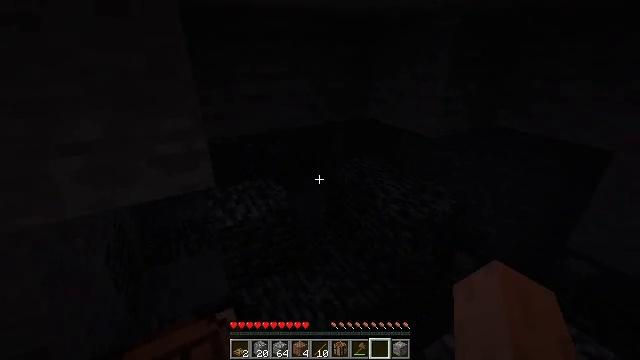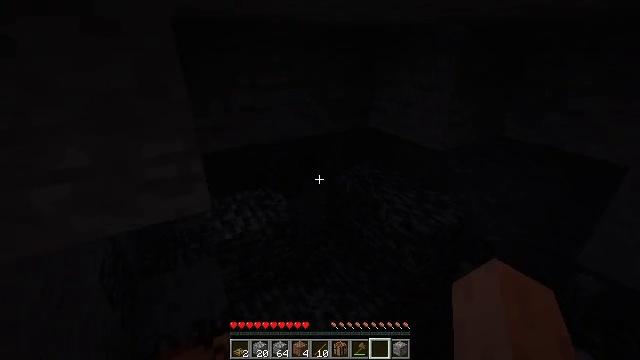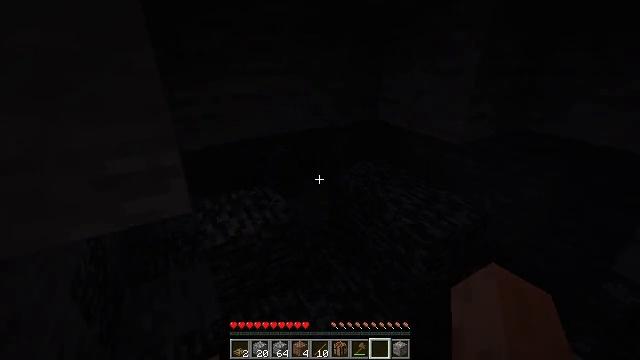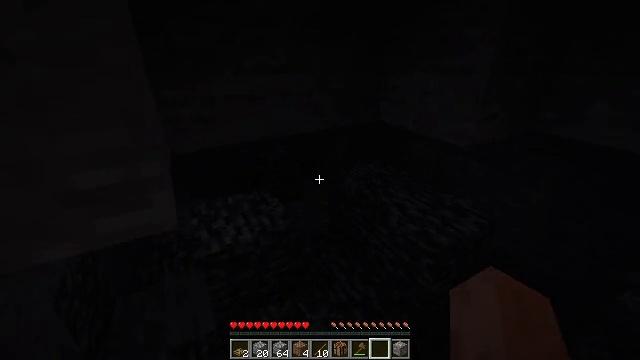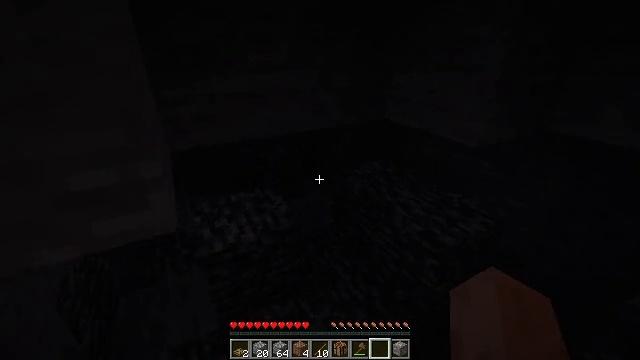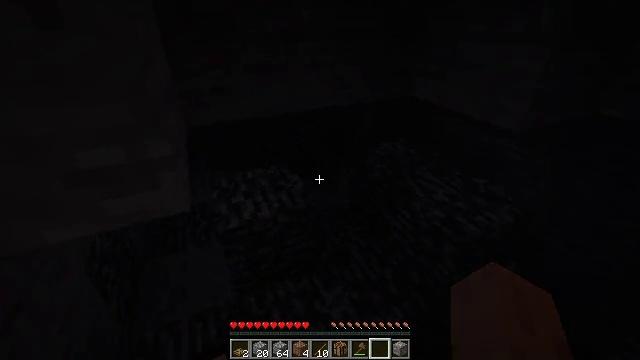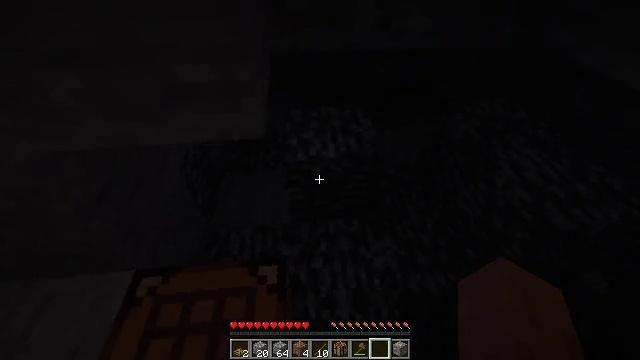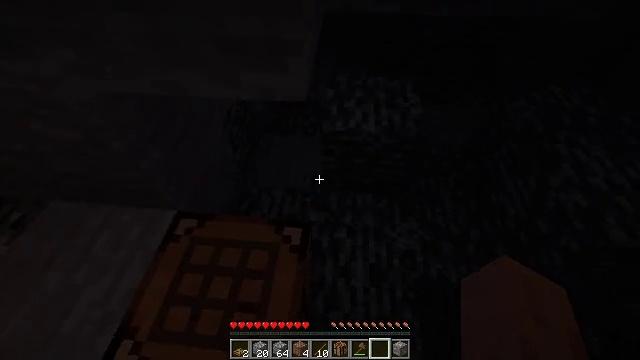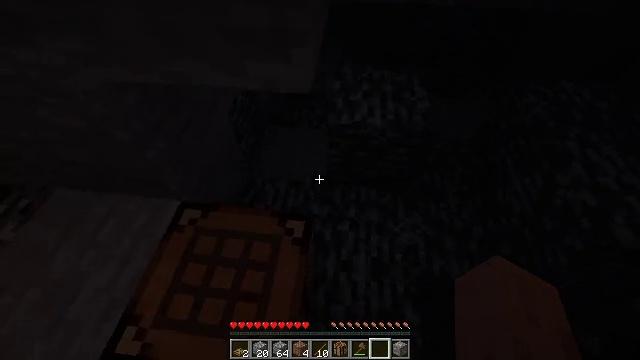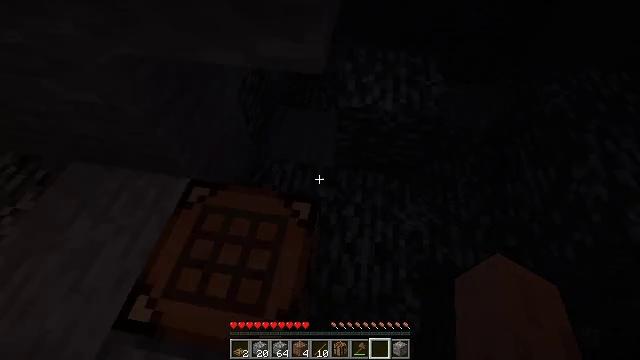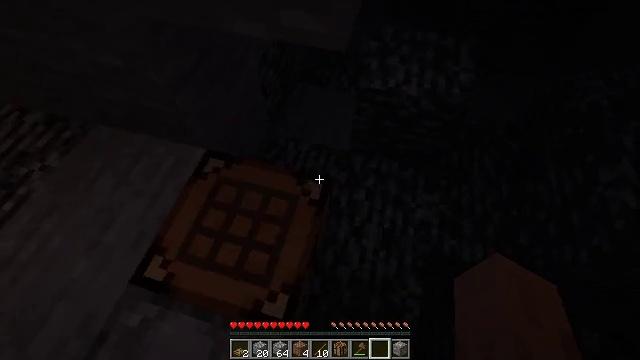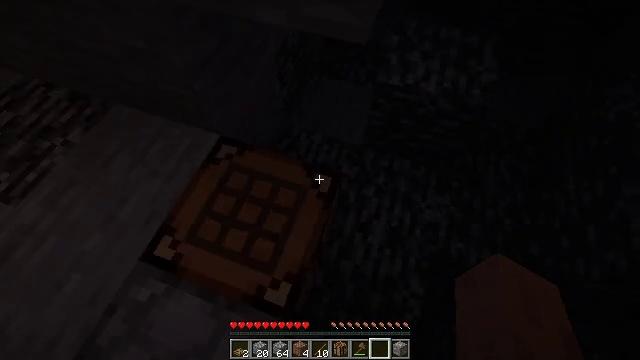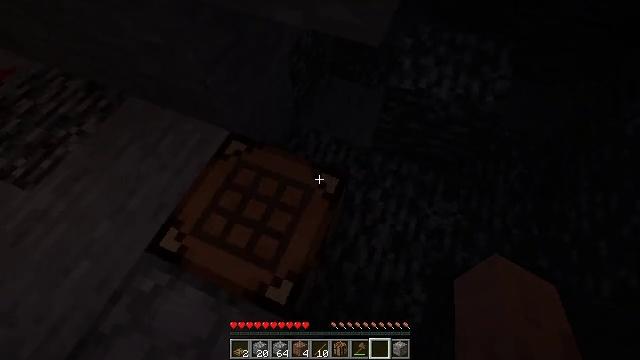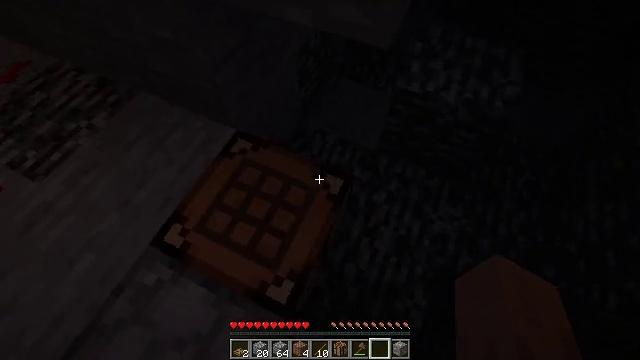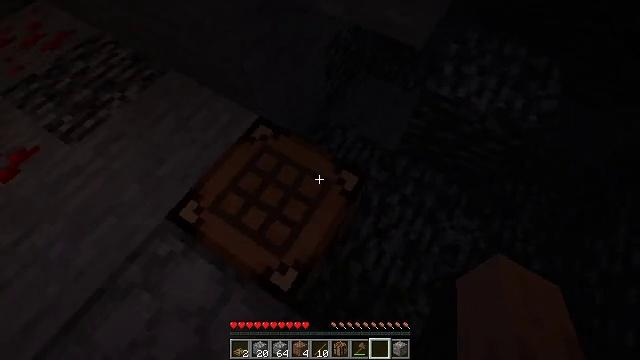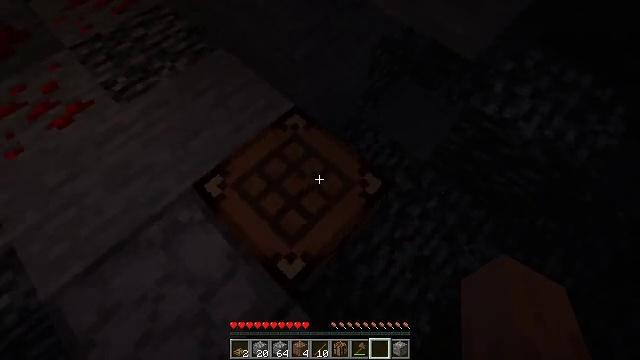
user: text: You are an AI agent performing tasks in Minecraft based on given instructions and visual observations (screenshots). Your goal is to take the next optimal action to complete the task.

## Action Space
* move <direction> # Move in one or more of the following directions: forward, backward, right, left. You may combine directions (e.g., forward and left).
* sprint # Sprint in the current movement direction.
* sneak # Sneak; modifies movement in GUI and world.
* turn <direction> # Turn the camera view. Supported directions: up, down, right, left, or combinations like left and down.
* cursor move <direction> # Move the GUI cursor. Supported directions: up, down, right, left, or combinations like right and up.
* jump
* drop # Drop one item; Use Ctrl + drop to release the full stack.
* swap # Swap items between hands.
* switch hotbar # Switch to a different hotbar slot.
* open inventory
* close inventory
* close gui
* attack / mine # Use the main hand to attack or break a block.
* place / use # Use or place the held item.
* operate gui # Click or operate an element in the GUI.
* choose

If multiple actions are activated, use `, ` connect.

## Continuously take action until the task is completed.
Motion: motion action
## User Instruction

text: craft item air
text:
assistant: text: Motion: move forward, jump
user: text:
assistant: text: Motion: move forward, jump
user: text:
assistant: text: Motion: no_op
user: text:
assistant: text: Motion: no_op
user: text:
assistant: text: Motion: turn left and down
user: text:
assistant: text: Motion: turn left and down
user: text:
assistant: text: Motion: turn left and down
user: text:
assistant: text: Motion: turn left and down
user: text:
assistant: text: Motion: turn left and down
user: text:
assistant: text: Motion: turn left and down
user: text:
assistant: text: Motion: turn left and down
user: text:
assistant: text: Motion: turn left
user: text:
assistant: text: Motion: turn left
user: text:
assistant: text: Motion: turn left and down
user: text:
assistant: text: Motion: turn left
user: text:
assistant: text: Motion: turn left and up
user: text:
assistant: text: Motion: turn left and up
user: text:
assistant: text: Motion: turn left and up
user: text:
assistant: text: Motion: no_op
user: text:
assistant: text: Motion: no_op
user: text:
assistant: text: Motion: no_op
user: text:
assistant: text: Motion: no_op
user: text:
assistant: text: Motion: no_op
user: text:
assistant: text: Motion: no_op
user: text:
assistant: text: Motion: turn left and up
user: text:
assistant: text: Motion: turn left and up
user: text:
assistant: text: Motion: turn left and up
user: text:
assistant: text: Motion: turn left and up
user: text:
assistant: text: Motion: turn left and up
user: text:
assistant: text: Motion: turn left and up